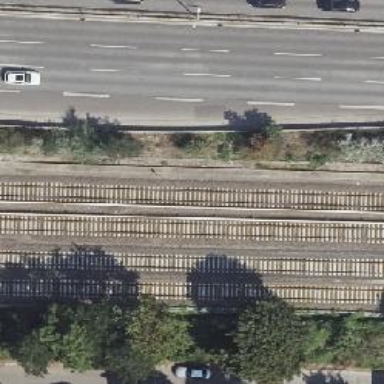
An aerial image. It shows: Railway milestone.